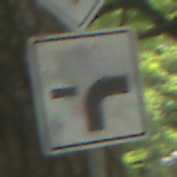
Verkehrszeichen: VerlaufVorfahrtsstrasse9
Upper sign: Vorfahrtsstrasse
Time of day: MorningAfternoon
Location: Outdoor (RoadRail)
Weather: Clear
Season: NotSpecified
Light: Natural